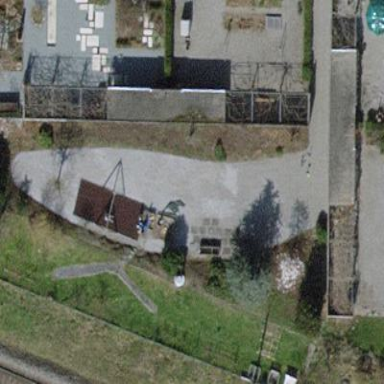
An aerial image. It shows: Playground area for leisure activities on the land.